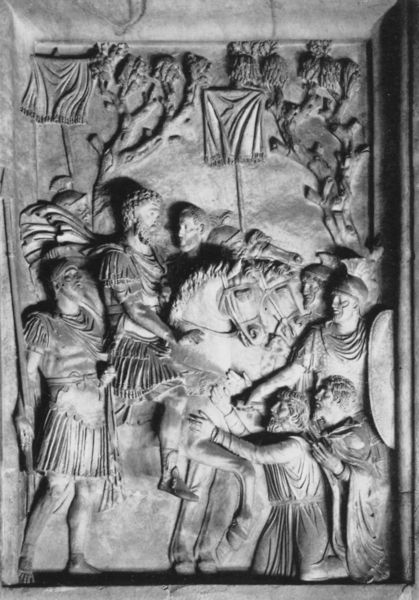
Titel: Triumph des Marc Aurel in Rom (Clementia Augusti)
Institution: Rom, Palazzo dei Conservatori
Schlagwörter: baum, mann, umhang, bäume, menschen, männer, tier, bart, falten, mensch, stein, gewand, pferd, pferde, reiter, reiten, relief, fahnen, zwei, fahne, kaiser, lanze, soldaten, hair, knie, schild, stich, waffen, knien, helm, herrscher, feldzug, rüstung, rom, römer, wappen, helme, man, toga, knieend, krieger, bettler, bitte, faces, bitten, herscher, römisch, betteln, banners, flags, gefühl, prayer, detail, horse, einzug, carving, cesar, feldzeichen, guards, plague, engraved, sheild, solider, römische uniform, standarde